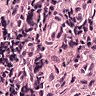
Metastatic tissue present: no